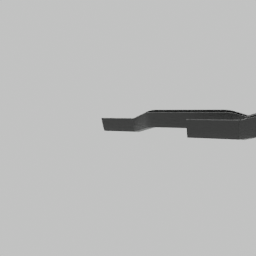
Label: mechanical